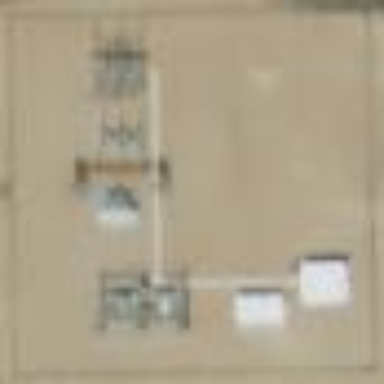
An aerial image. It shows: Power substation enclosed by fence.